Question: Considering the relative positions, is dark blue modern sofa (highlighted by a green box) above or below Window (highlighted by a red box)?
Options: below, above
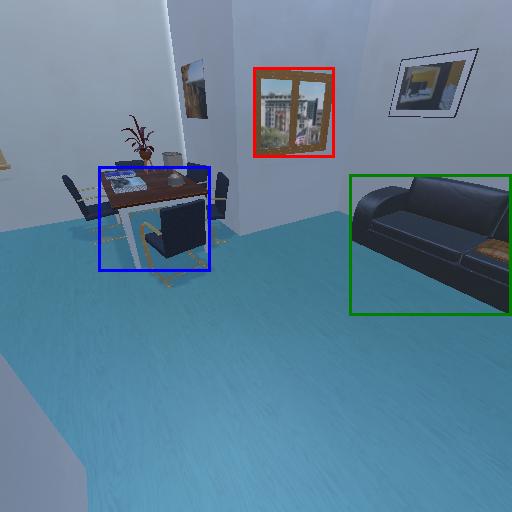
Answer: below